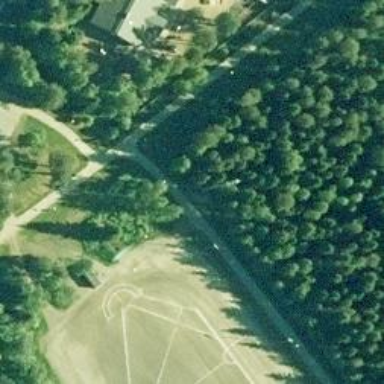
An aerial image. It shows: Cycleway.